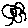
Label: flower